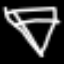
Label: diamond